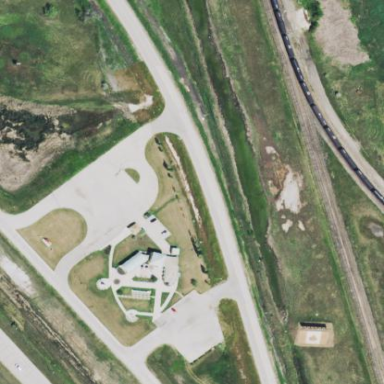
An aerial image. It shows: Rest area along the road.